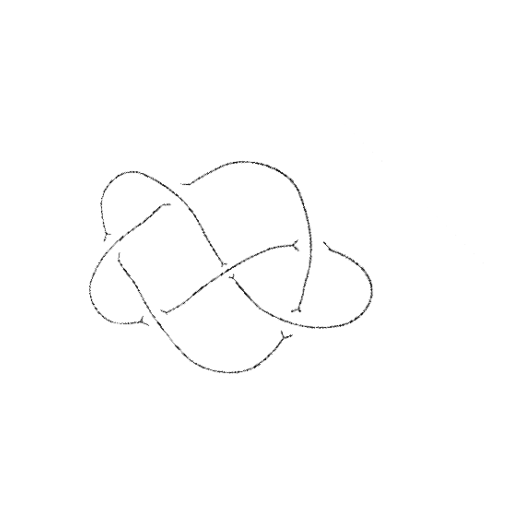
Crossing number: 6